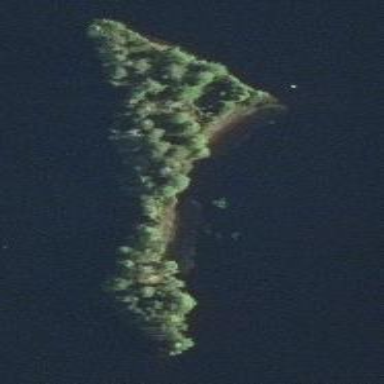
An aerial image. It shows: Islet.